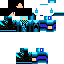
A female human skin with dark skin, wearing brown long hair dressed in a blue hoodie and black pants, featuring a closed mouth.